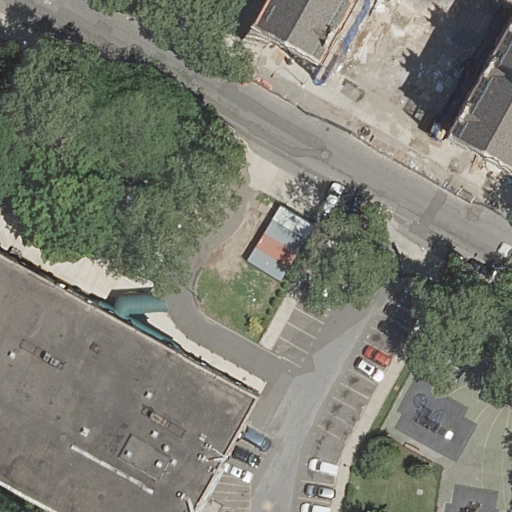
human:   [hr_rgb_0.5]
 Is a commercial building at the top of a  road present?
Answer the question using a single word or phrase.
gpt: no

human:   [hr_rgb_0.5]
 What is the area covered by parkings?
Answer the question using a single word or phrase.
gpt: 1255m2

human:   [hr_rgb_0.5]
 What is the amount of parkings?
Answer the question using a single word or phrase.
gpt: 1

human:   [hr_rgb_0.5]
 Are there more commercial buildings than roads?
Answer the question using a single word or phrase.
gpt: no

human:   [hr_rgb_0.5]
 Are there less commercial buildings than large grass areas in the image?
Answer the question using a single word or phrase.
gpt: no

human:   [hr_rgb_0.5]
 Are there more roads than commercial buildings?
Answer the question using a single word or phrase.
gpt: yes

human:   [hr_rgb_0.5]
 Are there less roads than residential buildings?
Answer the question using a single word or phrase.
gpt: no

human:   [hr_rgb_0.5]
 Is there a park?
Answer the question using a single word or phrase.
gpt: yes

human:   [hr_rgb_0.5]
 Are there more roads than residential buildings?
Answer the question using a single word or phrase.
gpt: yes

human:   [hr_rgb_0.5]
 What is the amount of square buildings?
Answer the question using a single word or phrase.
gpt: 0

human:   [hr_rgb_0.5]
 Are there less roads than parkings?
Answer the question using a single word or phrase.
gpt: no

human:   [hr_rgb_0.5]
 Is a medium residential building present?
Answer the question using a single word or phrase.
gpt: yes

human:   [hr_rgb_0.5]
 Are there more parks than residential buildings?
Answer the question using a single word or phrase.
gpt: no

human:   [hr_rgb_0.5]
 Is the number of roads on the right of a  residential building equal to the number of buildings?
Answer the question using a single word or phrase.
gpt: no

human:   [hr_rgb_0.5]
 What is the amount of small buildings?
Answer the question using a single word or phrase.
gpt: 0

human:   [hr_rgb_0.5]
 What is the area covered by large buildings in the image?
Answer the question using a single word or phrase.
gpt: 1605m2

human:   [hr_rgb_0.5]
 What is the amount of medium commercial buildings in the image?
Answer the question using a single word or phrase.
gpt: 0

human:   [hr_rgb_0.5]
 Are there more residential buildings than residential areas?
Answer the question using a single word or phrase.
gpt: yes

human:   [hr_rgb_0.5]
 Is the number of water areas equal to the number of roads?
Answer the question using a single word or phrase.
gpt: no

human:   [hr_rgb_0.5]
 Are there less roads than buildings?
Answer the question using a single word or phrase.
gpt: no

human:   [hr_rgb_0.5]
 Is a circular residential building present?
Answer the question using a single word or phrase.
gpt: no

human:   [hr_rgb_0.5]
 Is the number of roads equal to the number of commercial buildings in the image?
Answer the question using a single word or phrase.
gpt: no

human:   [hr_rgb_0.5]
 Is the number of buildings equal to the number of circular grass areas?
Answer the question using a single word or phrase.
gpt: no

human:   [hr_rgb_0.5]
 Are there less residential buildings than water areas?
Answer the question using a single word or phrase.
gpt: no

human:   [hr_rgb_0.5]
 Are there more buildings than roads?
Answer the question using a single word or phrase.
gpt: no

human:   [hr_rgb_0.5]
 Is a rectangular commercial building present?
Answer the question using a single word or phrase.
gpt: no

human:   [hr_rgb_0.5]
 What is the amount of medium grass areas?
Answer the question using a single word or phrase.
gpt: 3

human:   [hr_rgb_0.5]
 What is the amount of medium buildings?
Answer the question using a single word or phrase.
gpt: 2

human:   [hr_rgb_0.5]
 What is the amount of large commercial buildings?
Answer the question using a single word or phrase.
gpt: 0

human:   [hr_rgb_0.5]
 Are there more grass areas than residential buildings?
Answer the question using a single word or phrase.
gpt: yes

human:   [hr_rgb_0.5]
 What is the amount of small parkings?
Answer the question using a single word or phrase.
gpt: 0

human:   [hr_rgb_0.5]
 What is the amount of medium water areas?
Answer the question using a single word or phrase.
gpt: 0

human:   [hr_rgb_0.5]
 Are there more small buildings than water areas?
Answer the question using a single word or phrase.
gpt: no

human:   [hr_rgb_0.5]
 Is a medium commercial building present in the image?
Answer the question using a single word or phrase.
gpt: no

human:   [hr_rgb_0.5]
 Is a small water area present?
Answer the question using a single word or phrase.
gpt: no

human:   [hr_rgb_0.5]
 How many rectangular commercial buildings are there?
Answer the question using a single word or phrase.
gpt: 0